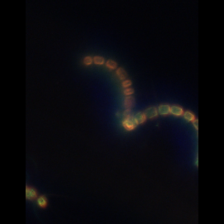
Taxon: Chaetoceros
Group: Diatoms